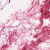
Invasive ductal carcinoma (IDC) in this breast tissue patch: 0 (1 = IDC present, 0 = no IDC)